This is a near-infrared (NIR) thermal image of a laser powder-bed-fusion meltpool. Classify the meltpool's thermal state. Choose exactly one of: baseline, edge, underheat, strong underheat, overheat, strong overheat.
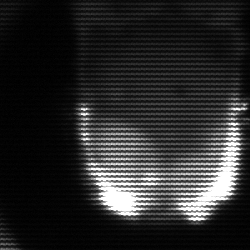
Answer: baseline